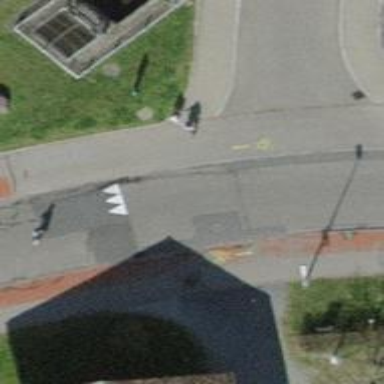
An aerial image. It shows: Traffic calming table.